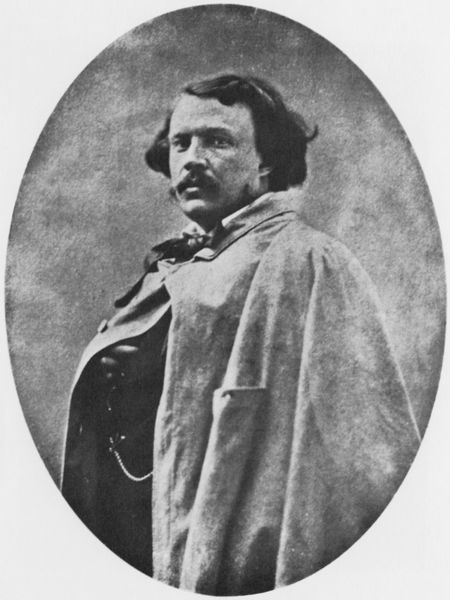
Titel: Selbstporträt
Künstler: Atelier Nadar
Schlagwörter: mann, umhang, weiß, frankreich, frisur, grau, mund, nase, schwarz, stirn, blick, bart, schnurrbart, augen, gesicht, kragen, herr, portrait, porträt, haare, mantel, kinn, knopf, scheitel, oval, kette, baudelaire, seitenscheitel, brauen, halstuch, fliege, schnauzbart, schnauzer, foto, schwarzweiss, offizier, uhrenkette, uhrkette, medallion, cape, franzose